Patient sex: M
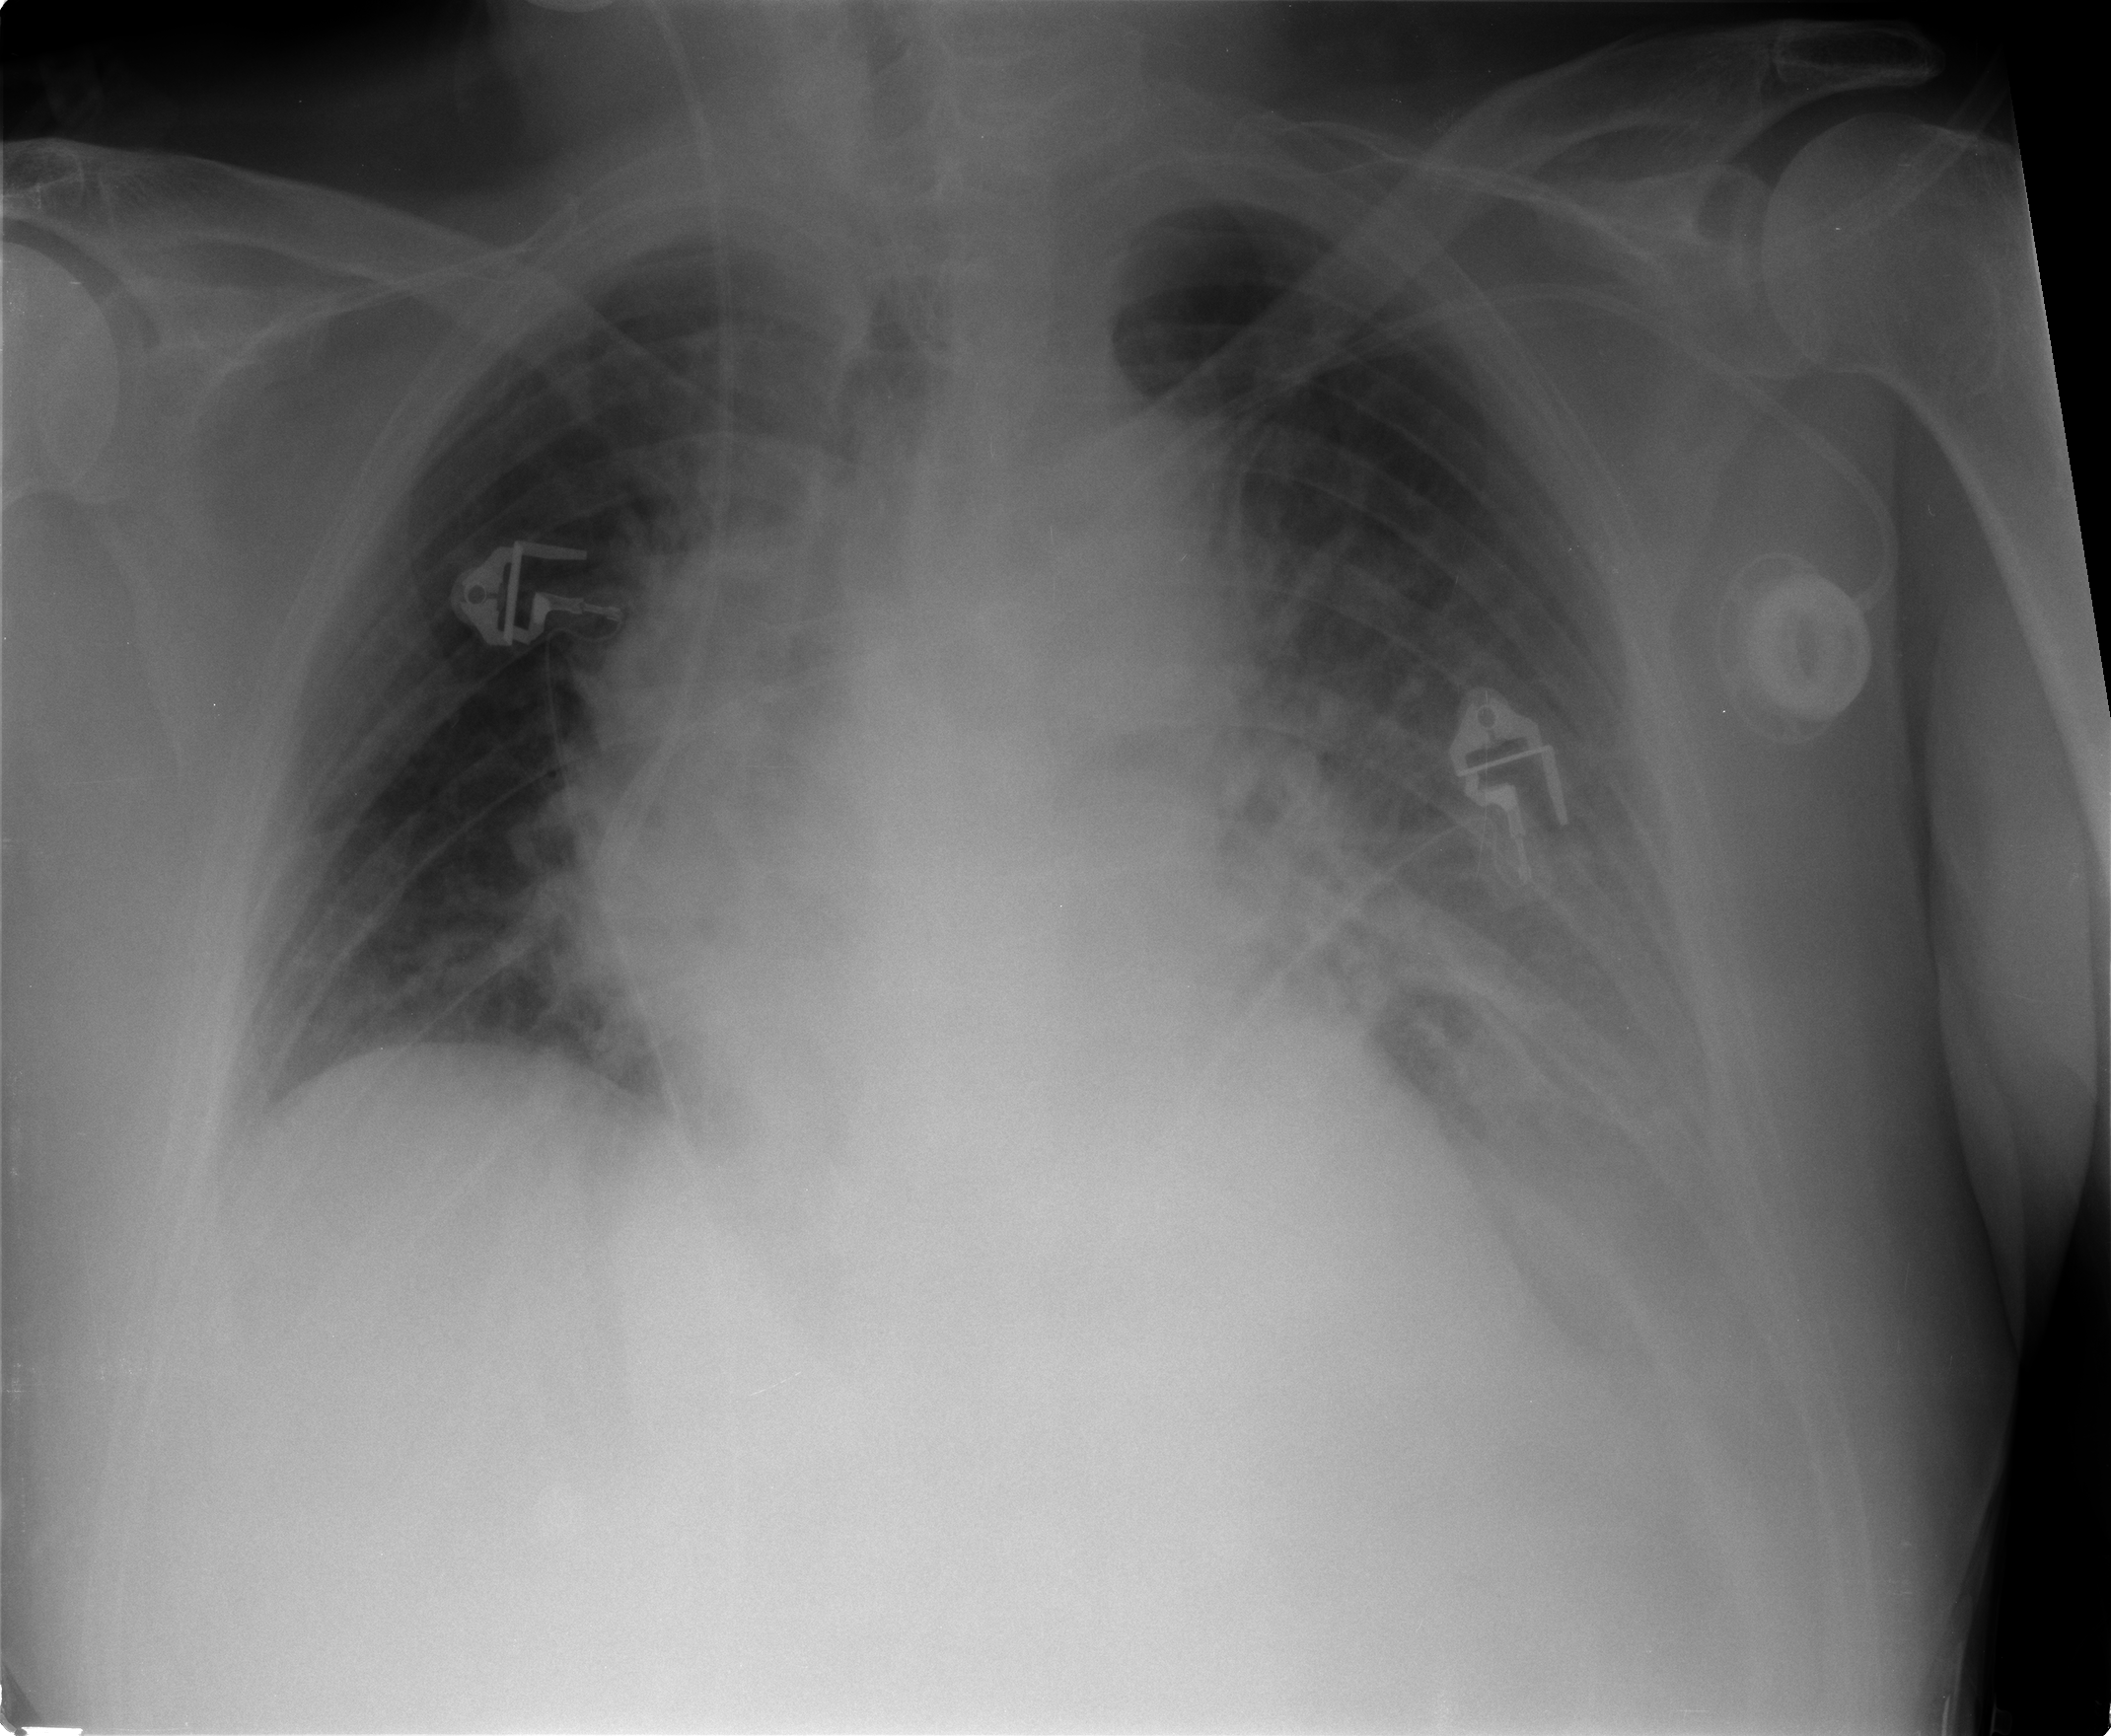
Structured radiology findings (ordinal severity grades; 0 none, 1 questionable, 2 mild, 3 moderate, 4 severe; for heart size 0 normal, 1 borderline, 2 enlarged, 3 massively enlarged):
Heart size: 2
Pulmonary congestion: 3
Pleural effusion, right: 0
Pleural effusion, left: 3
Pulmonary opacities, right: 0
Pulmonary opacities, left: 0
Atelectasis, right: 2
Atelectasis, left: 2